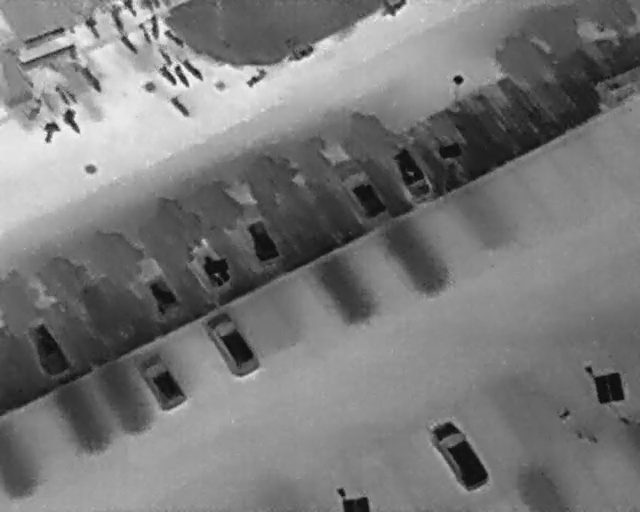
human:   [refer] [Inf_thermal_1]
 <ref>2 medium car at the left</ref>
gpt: <box>[[2, 64, 12, 70, 152], [19, 53, 29, 58, 152]]</box>

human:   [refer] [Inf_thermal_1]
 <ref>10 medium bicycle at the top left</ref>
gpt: <box>[[6, 24, 9, 27, 9], [9, 22, 13, 25, 156], [25, 19, 30, 21, 139], [11, 14, 16, 16, 139], [3, 20, 7, 22, 23], [26, 13, 30, 15, 152], [22, 4, 26, 6, 169], [20, 5, 24, 7, 154], [12, 4, 16, 6, 147], [16, 1, 20, 4, 159]]</box>